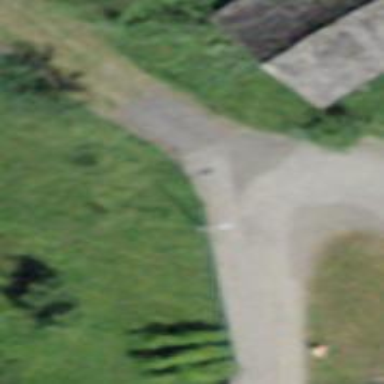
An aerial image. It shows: Unpaved driveway used as service road.